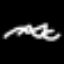
Label: squiggle